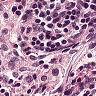
Metastatic tissue present: no